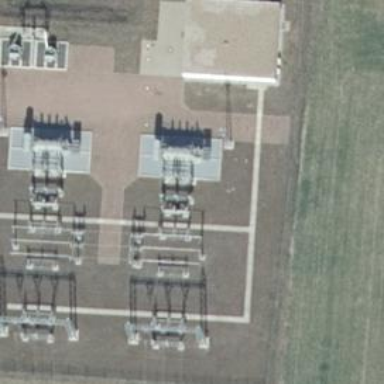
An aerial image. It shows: Power line in the image.